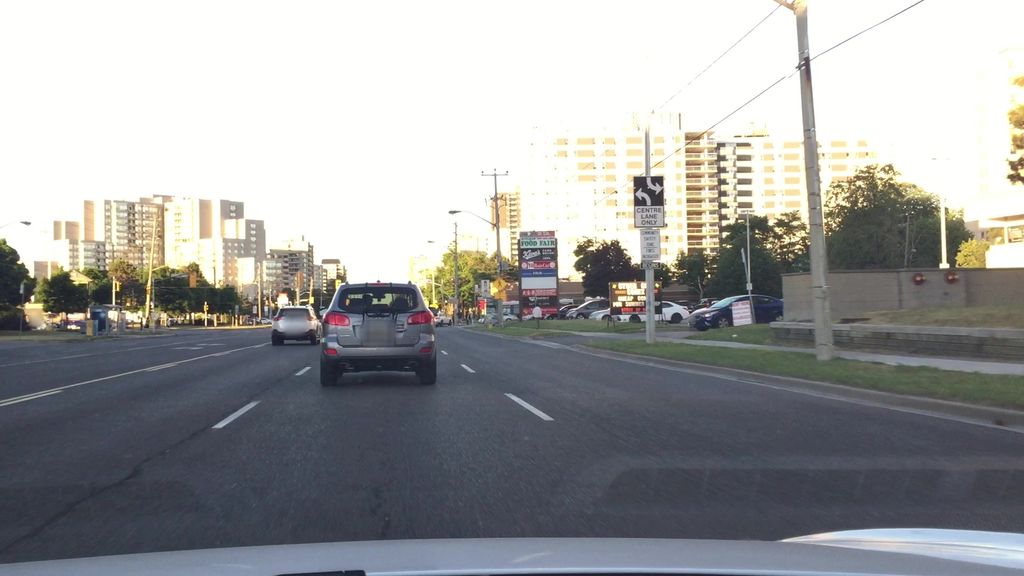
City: toronto